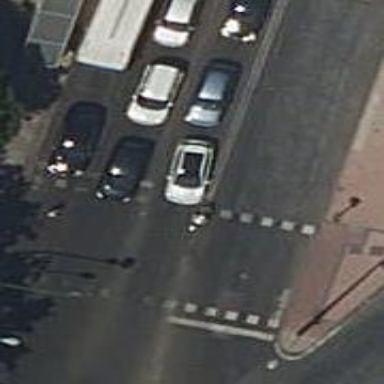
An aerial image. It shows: Road crossing with traffic signals.